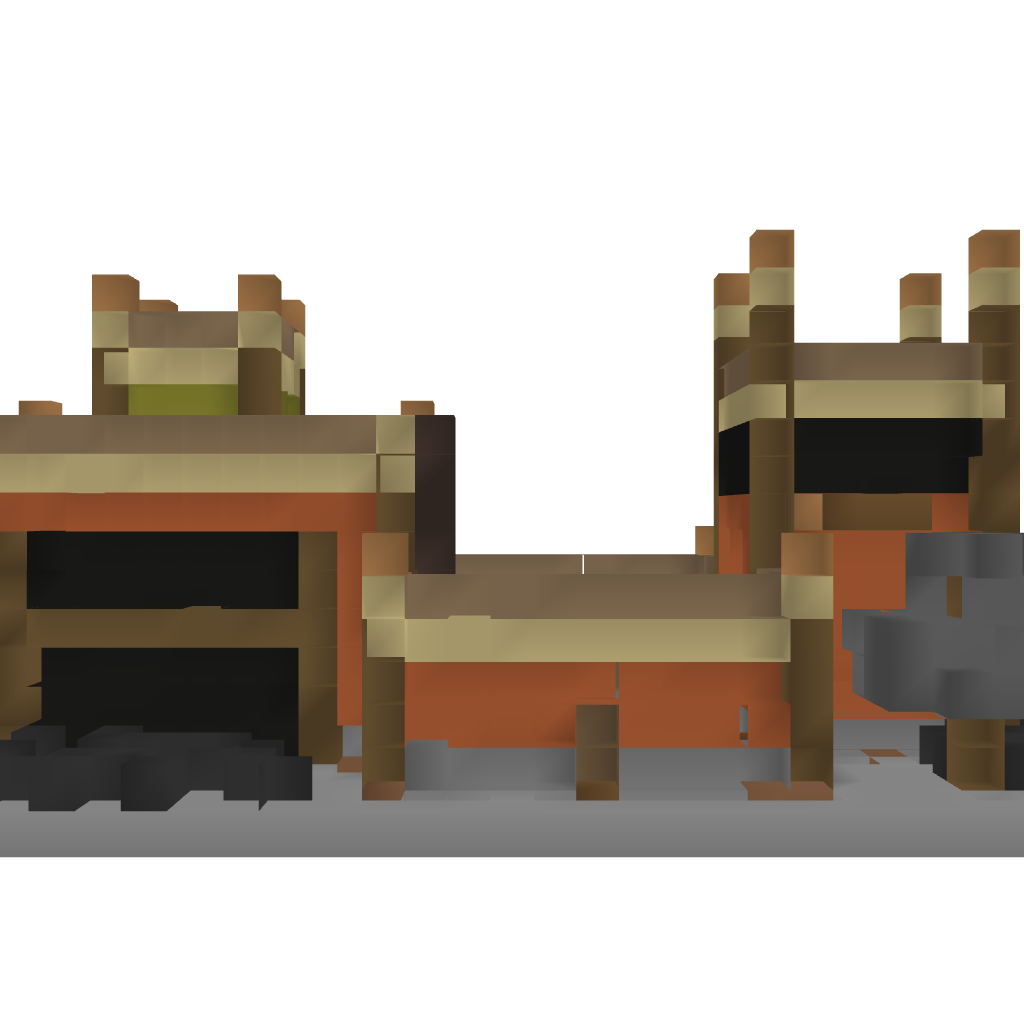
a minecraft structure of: Wooden and Stone house